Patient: sex M, age 26
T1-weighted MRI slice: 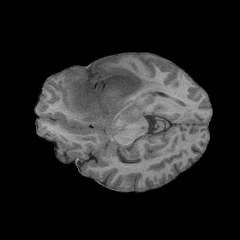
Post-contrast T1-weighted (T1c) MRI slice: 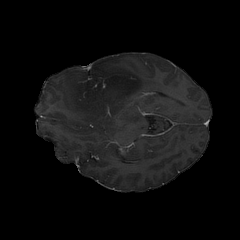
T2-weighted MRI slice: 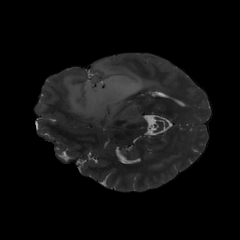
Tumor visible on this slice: yes
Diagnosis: Astrocytoma, IDH-mutant
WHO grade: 3